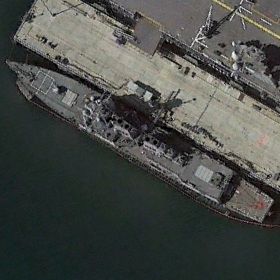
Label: destroyer